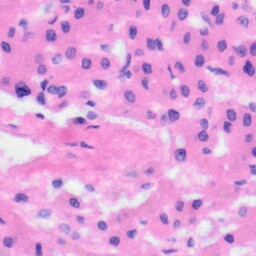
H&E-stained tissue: Liver